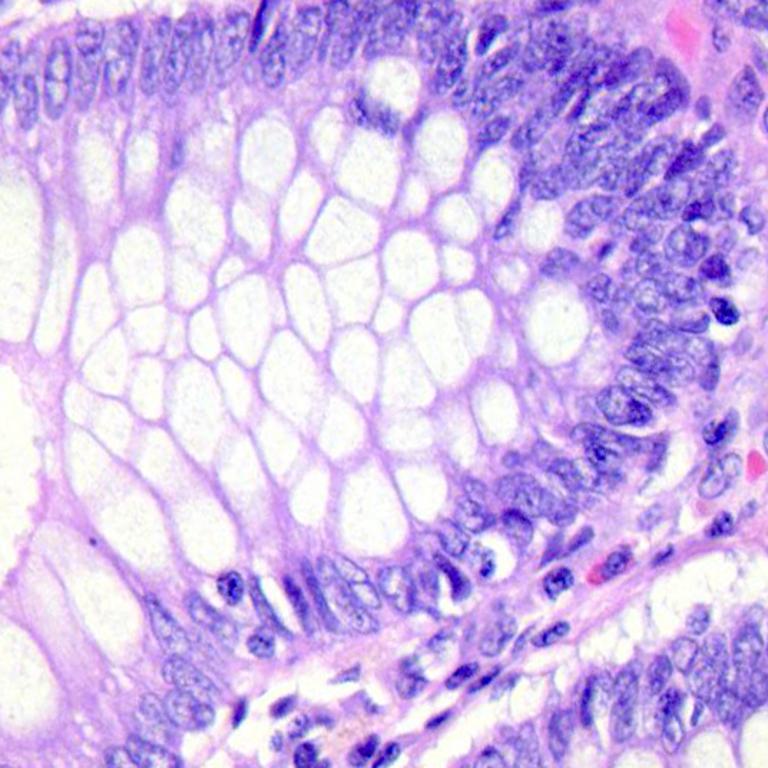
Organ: colon
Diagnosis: benign